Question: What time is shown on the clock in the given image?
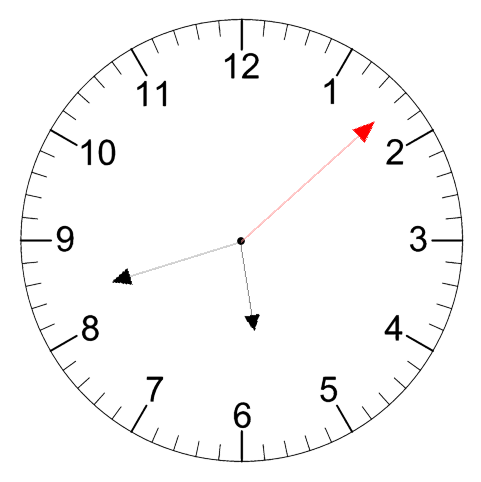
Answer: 05:42:08